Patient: sex F, age 31
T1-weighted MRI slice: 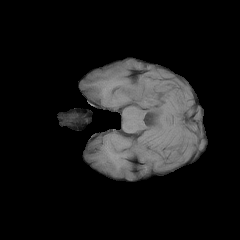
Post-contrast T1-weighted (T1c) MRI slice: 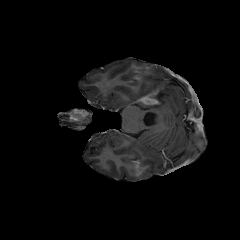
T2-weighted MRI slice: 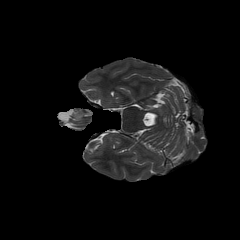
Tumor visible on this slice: yes
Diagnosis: Glioblastoma, IDH-wildtype
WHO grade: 4